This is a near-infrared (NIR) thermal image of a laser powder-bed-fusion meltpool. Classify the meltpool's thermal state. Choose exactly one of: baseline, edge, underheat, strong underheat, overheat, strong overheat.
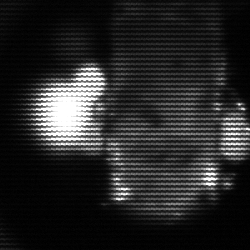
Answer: strong underheat